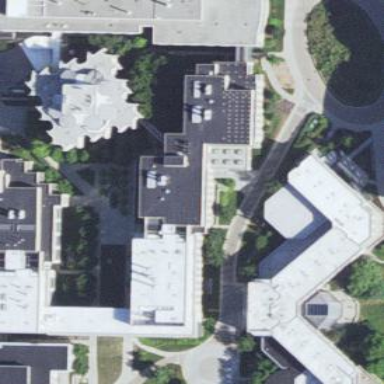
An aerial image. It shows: View of university building.